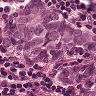
Metastatic tissue present: yes